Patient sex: M
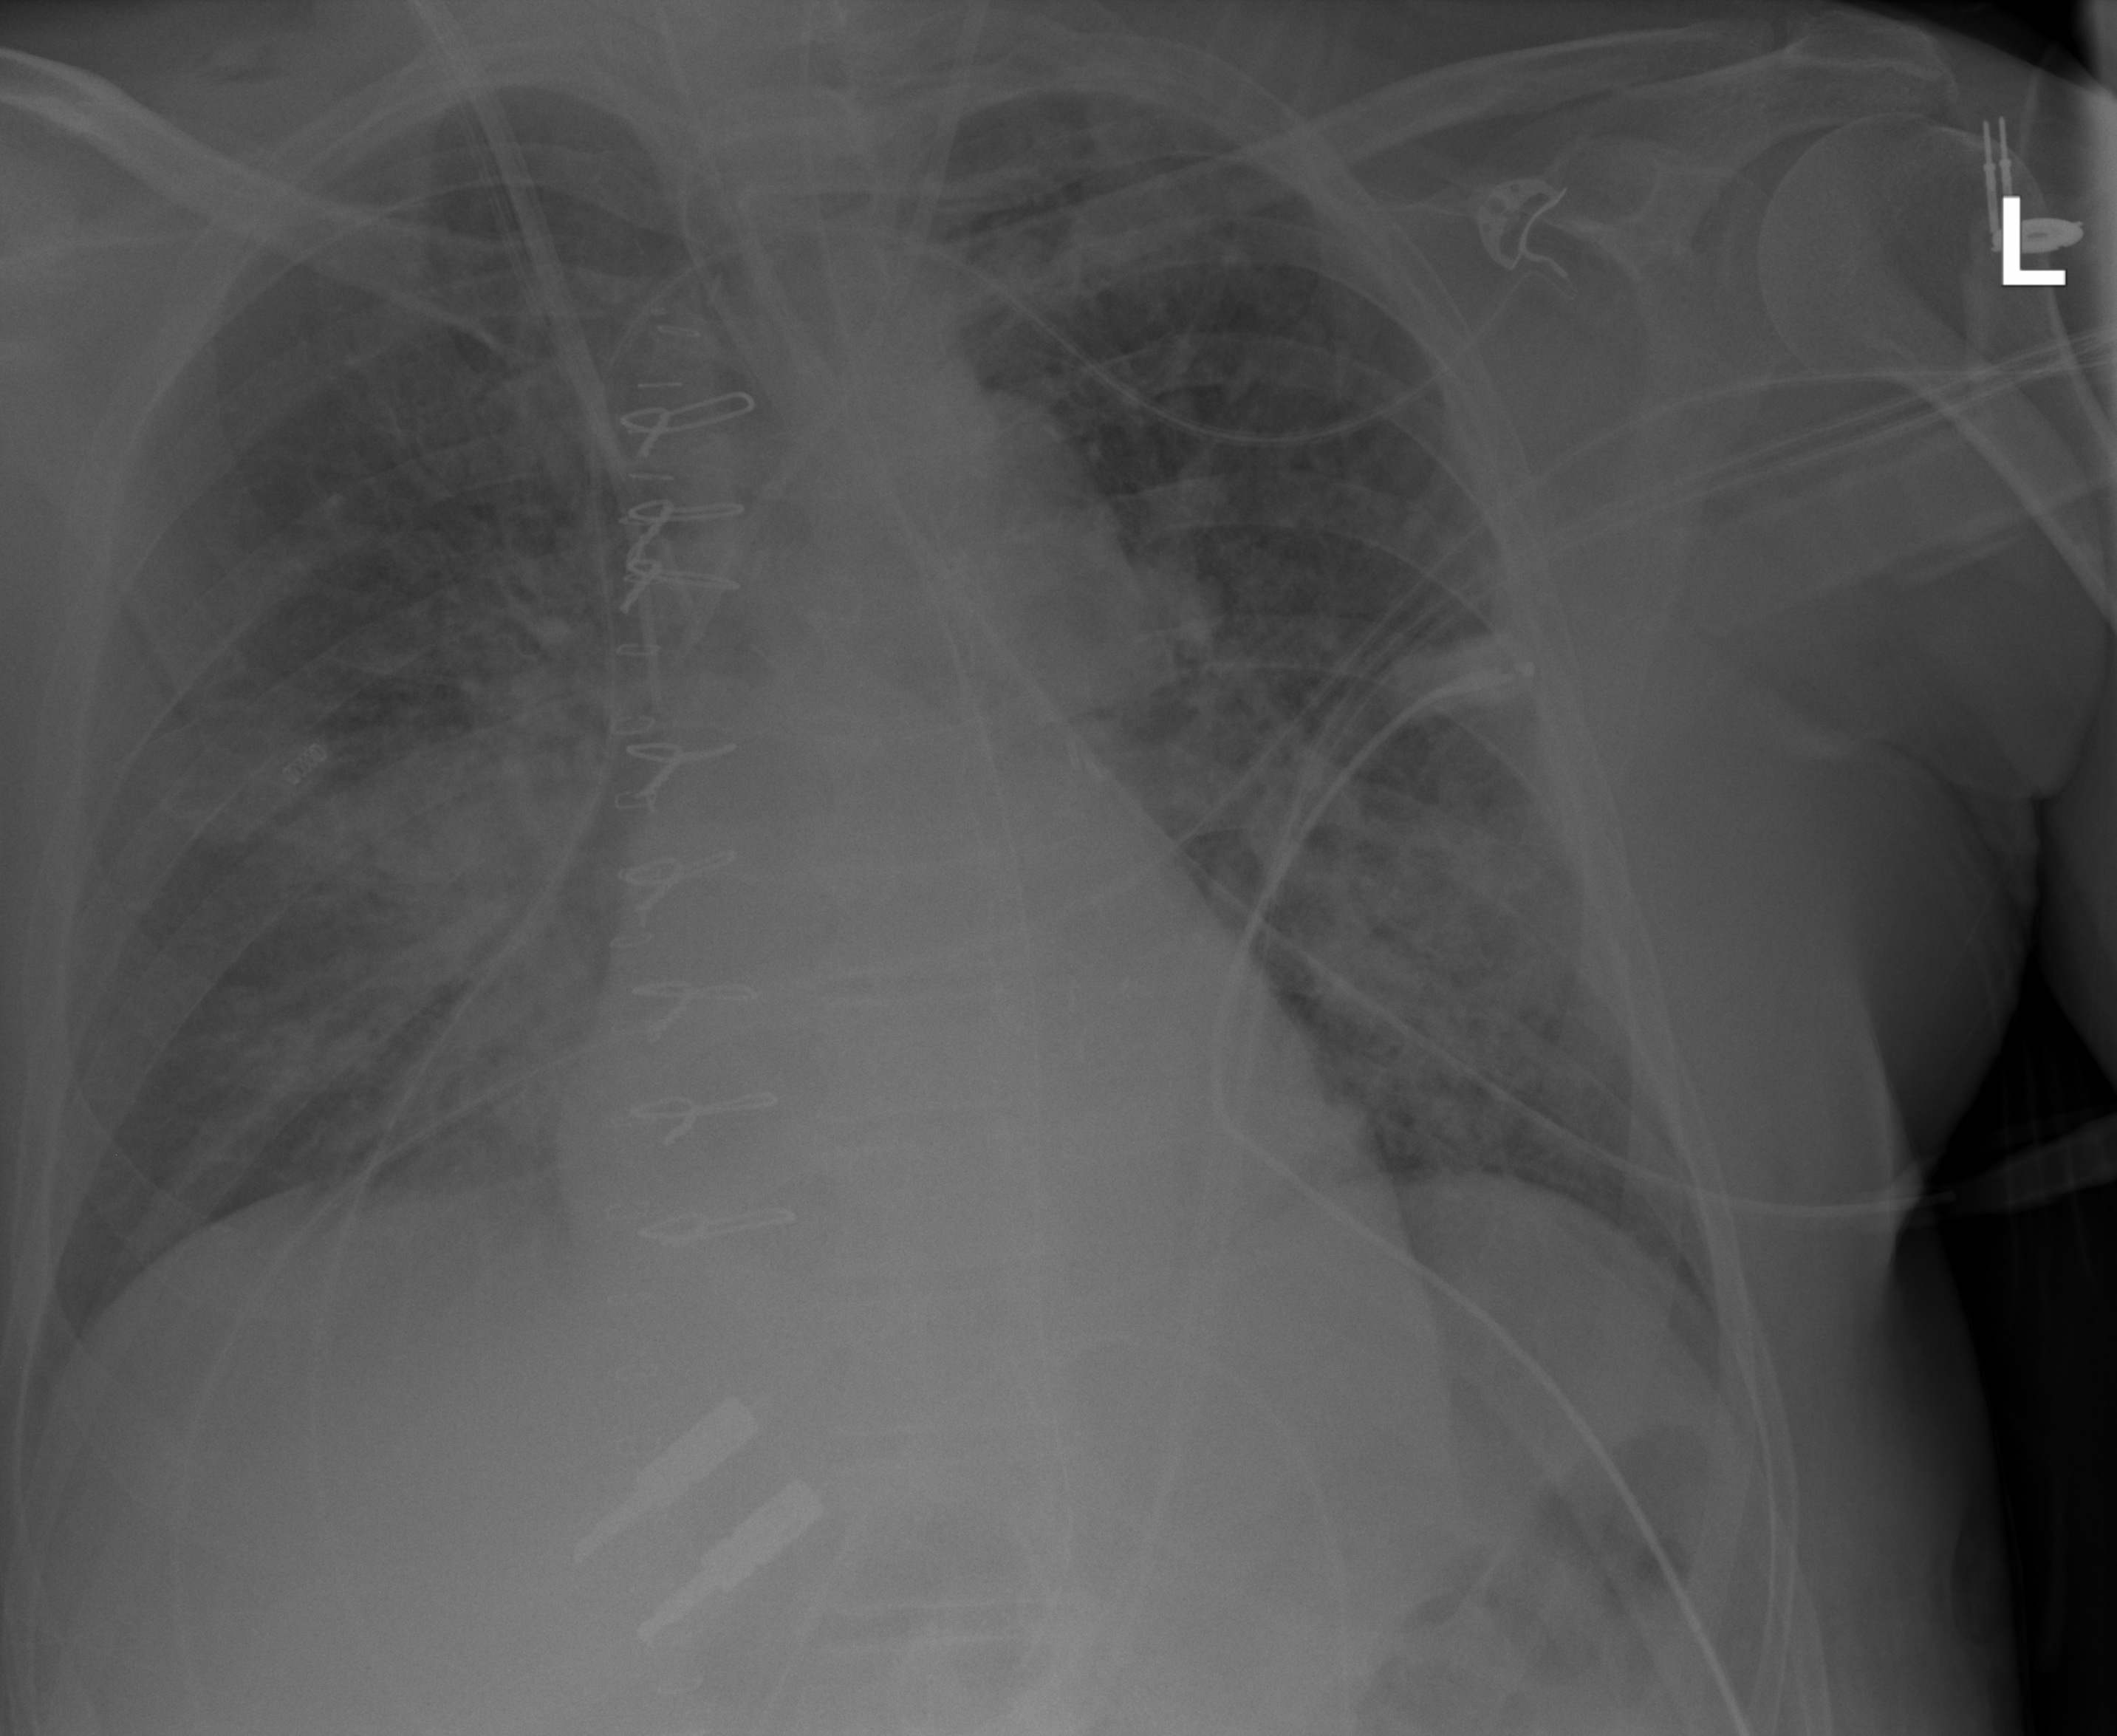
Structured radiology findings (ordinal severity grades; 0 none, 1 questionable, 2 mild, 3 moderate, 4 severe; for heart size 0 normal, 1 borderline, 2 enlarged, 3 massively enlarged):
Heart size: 0
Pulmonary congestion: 1
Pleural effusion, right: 0
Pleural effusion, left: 0
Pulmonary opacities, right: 3
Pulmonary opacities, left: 3
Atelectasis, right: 2
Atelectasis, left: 2